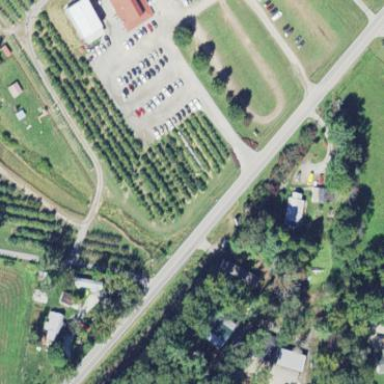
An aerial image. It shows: Orchard.